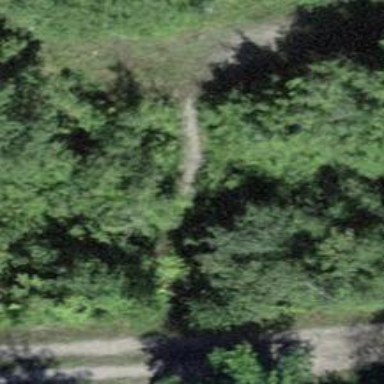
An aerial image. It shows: Unpaved path.